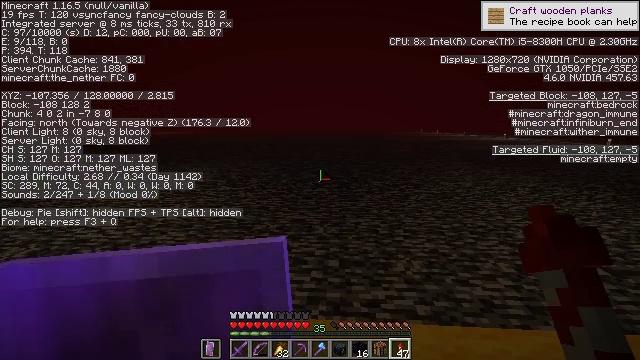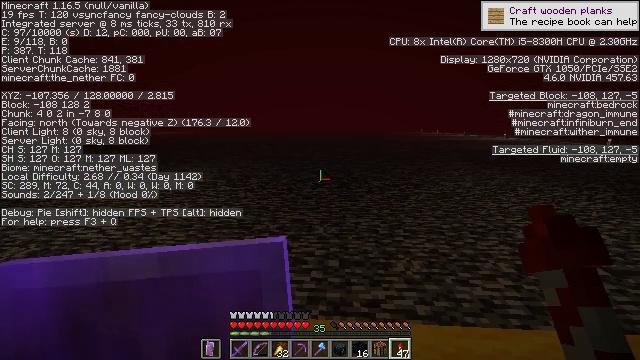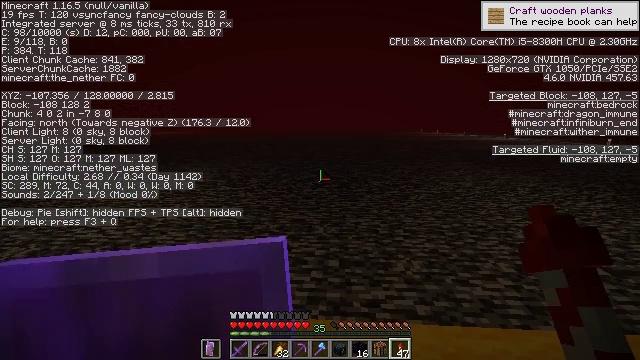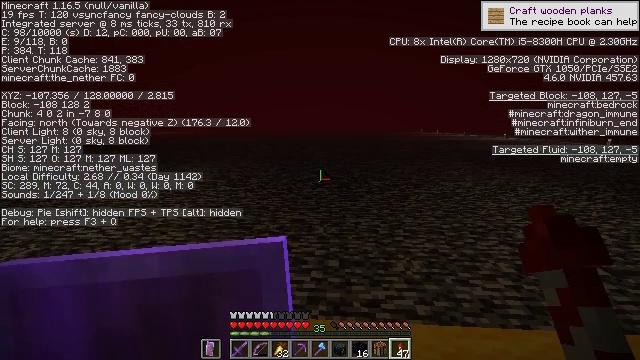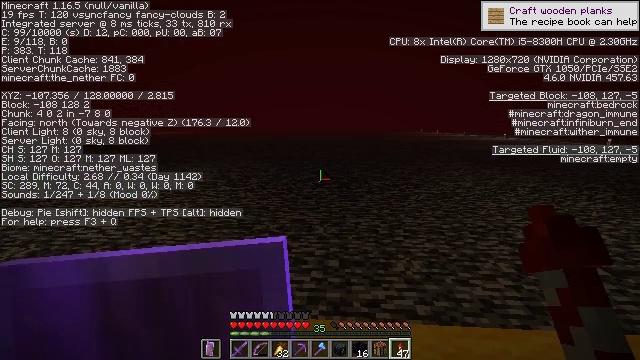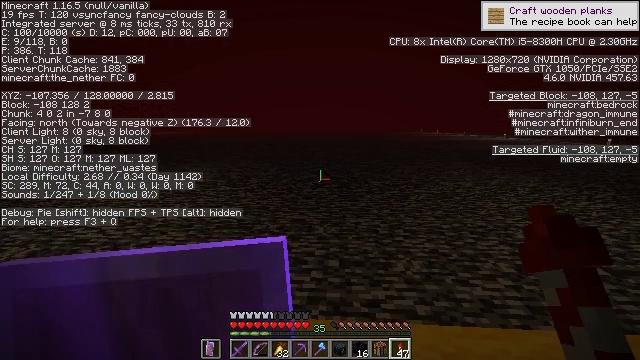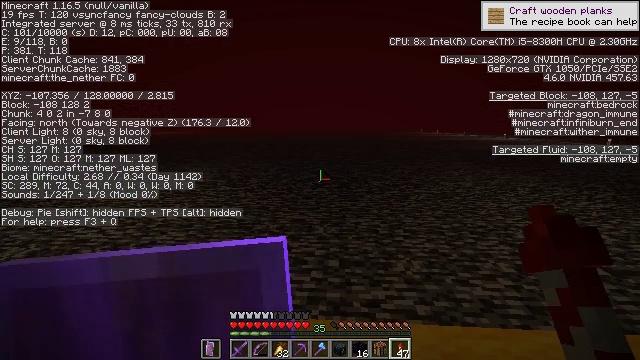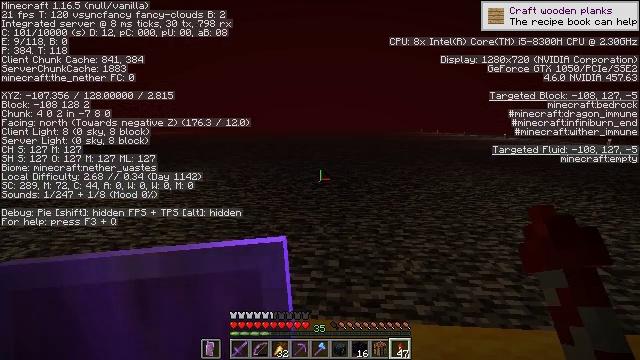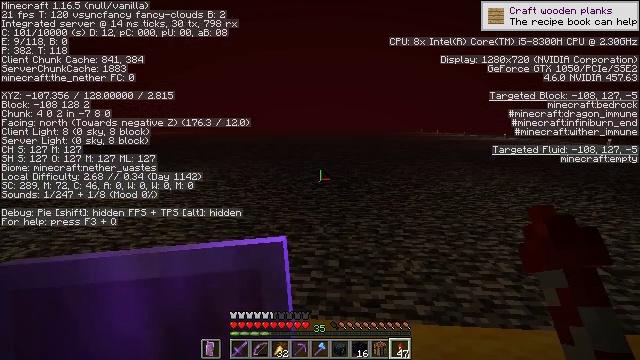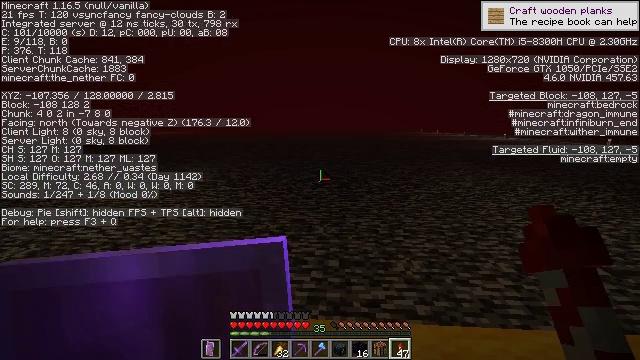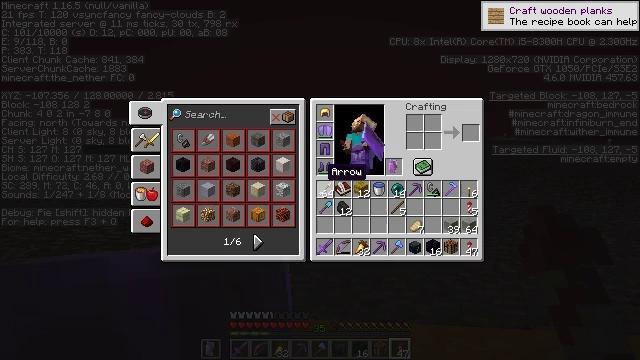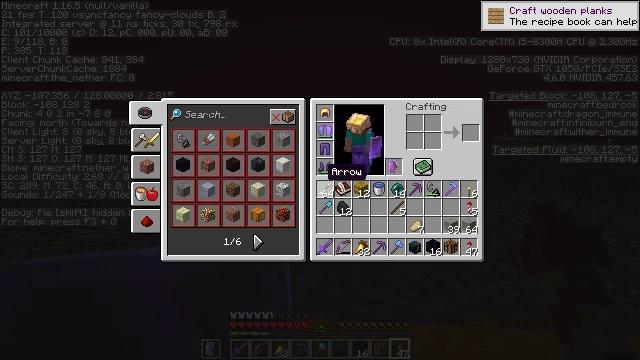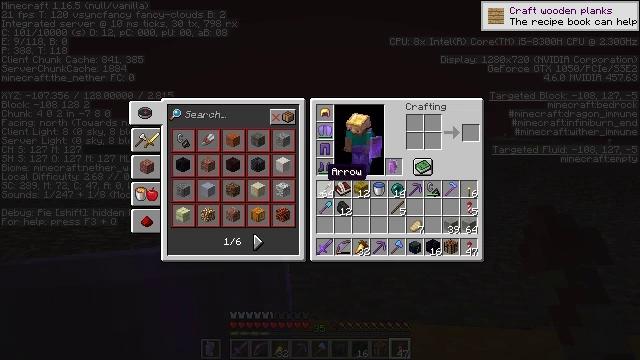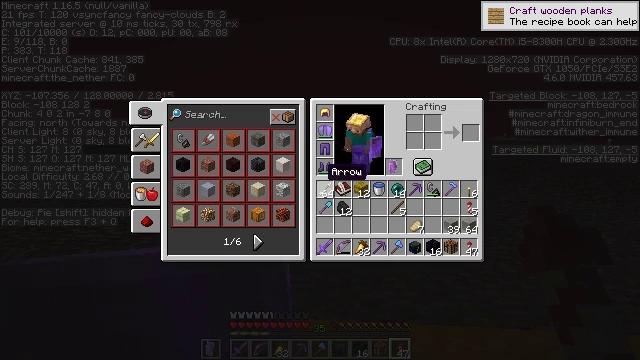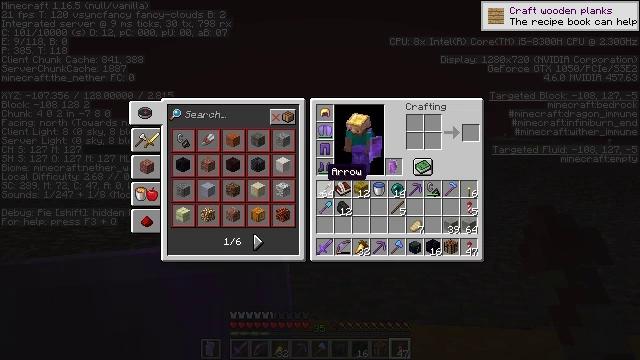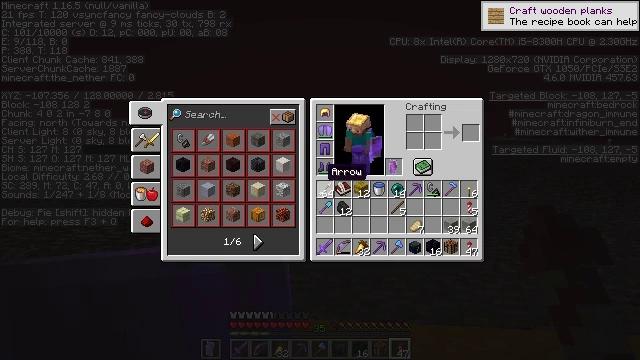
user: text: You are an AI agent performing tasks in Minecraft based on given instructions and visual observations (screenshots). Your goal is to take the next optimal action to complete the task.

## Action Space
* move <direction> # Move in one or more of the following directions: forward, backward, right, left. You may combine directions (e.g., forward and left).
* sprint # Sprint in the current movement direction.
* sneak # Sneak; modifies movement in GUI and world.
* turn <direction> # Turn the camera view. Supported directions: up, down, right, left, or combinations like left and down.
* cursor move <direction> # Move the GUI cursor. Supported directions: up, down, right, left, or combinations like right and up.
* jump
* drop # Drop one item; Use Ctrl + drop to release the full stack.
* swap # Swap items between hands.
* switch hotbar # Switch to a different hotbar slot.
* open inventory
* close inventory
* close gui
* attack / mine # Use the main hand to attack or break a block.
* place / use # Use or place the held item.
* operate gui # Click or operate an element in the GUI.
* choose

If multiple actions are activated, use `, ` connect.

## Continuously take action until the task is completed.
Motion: motion action
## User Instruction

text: Use wool to craft a light gray carpet.
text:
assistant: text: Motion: attack / mine
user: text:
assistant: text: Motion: attack / mine
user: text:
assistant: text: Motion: attack / mine
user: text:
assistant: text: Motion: attack / mine
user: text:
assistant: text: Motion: attack / mine
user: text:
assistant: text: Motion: attack / mine
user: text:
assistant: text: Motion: attack / mine
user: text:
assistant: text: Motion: attack / mine
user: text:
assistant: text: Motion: attack / mine
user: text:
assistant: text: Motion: attack / mine, open inventory
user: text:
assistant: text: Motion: operate gui, open inventory
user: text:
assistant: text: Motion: operate gui, open inventory
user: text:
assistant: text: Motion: operate gui
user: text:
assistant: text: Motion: operate gui
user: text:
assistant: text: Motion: operate gui
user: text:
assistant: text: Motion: operate gui
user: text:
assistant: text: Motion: operate gui
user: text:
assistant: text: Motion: operate gui
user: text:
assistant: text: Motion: operate gui
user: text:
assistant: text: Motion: operate gui
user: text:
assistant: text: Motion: operate gui
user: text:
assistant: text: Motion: cursor move left, operate gui
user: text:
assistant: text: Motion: operate gui
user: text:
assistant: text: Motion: operate gui
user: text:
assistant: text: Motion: operate gui
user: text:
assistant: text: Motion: operate gui
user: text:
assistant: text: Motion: operate gui
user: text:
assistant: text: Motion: operate gui
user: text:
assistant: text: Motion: operate gui
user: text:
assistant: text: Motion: cursor move up, operate gui